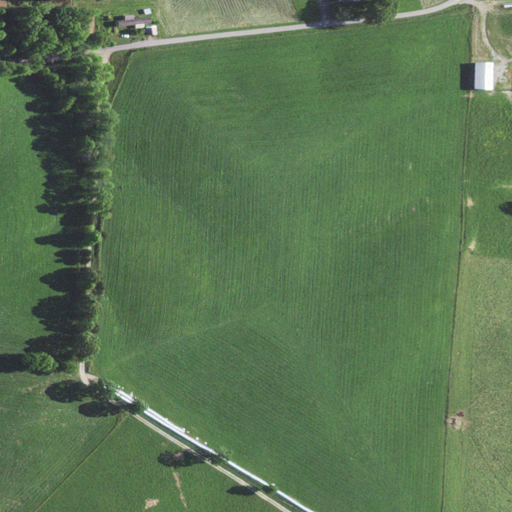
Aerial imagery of ridge(s) in Kentucky named Oak Hill Ridge containing pasture, open development, mixed forest, deciduous forest, shrub, and medium intensity development